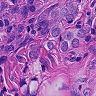
Metastatic tissue present: yes